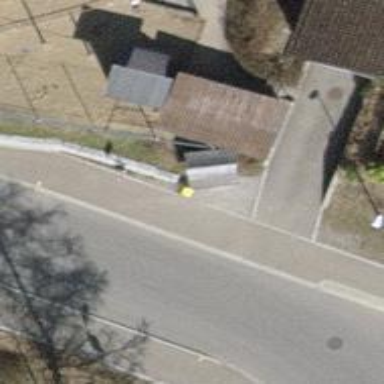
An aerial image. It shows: Post box.